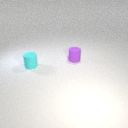
small cyan rubber cylinder to the left of small purple rubber cylinder